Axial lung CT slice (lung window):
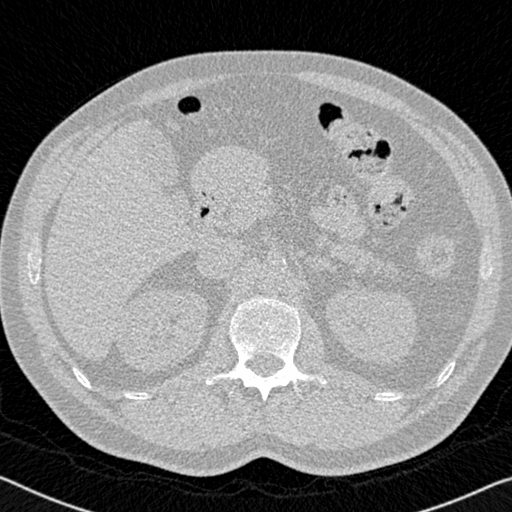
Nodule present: no